Field crop: maize
Growth stage: 2
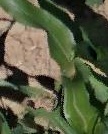
Species: maize